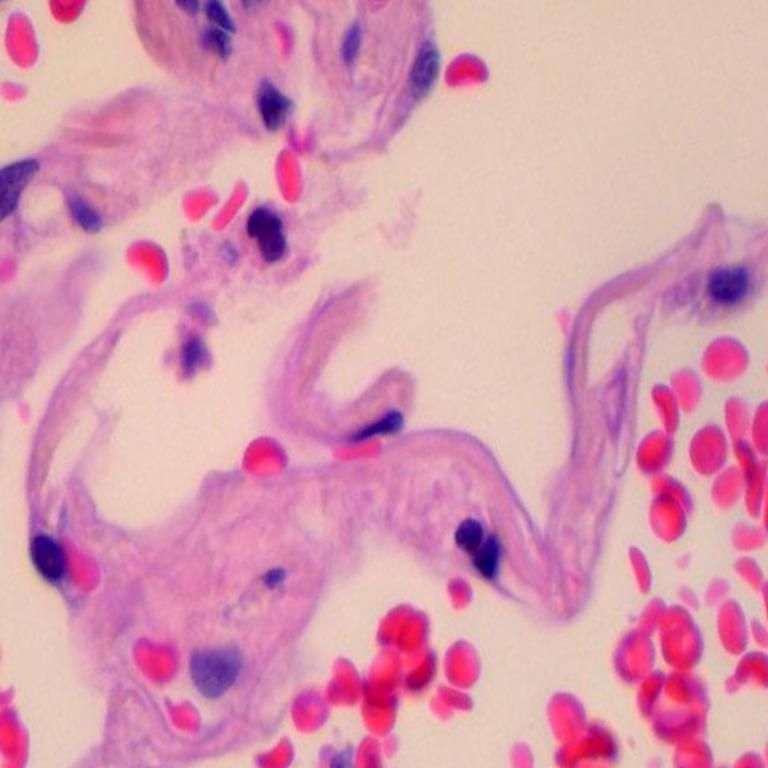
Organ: lung
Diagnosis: benign